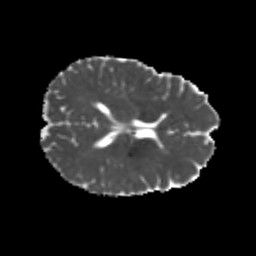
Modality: MD
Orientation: axial
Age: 22
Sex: female
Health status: healthy
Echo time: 0.074 s